Question: What menu is open?
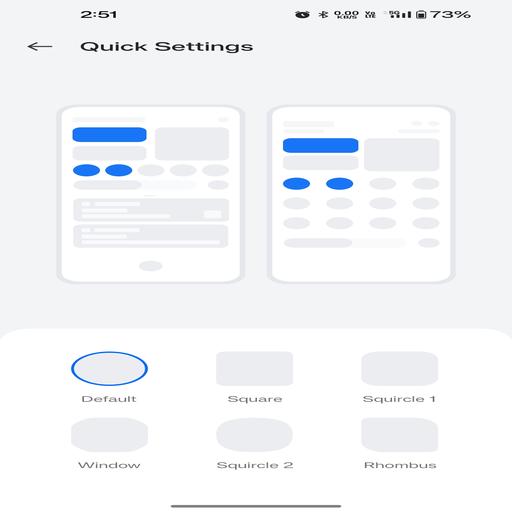
Answer: Quick Settings